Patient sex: M
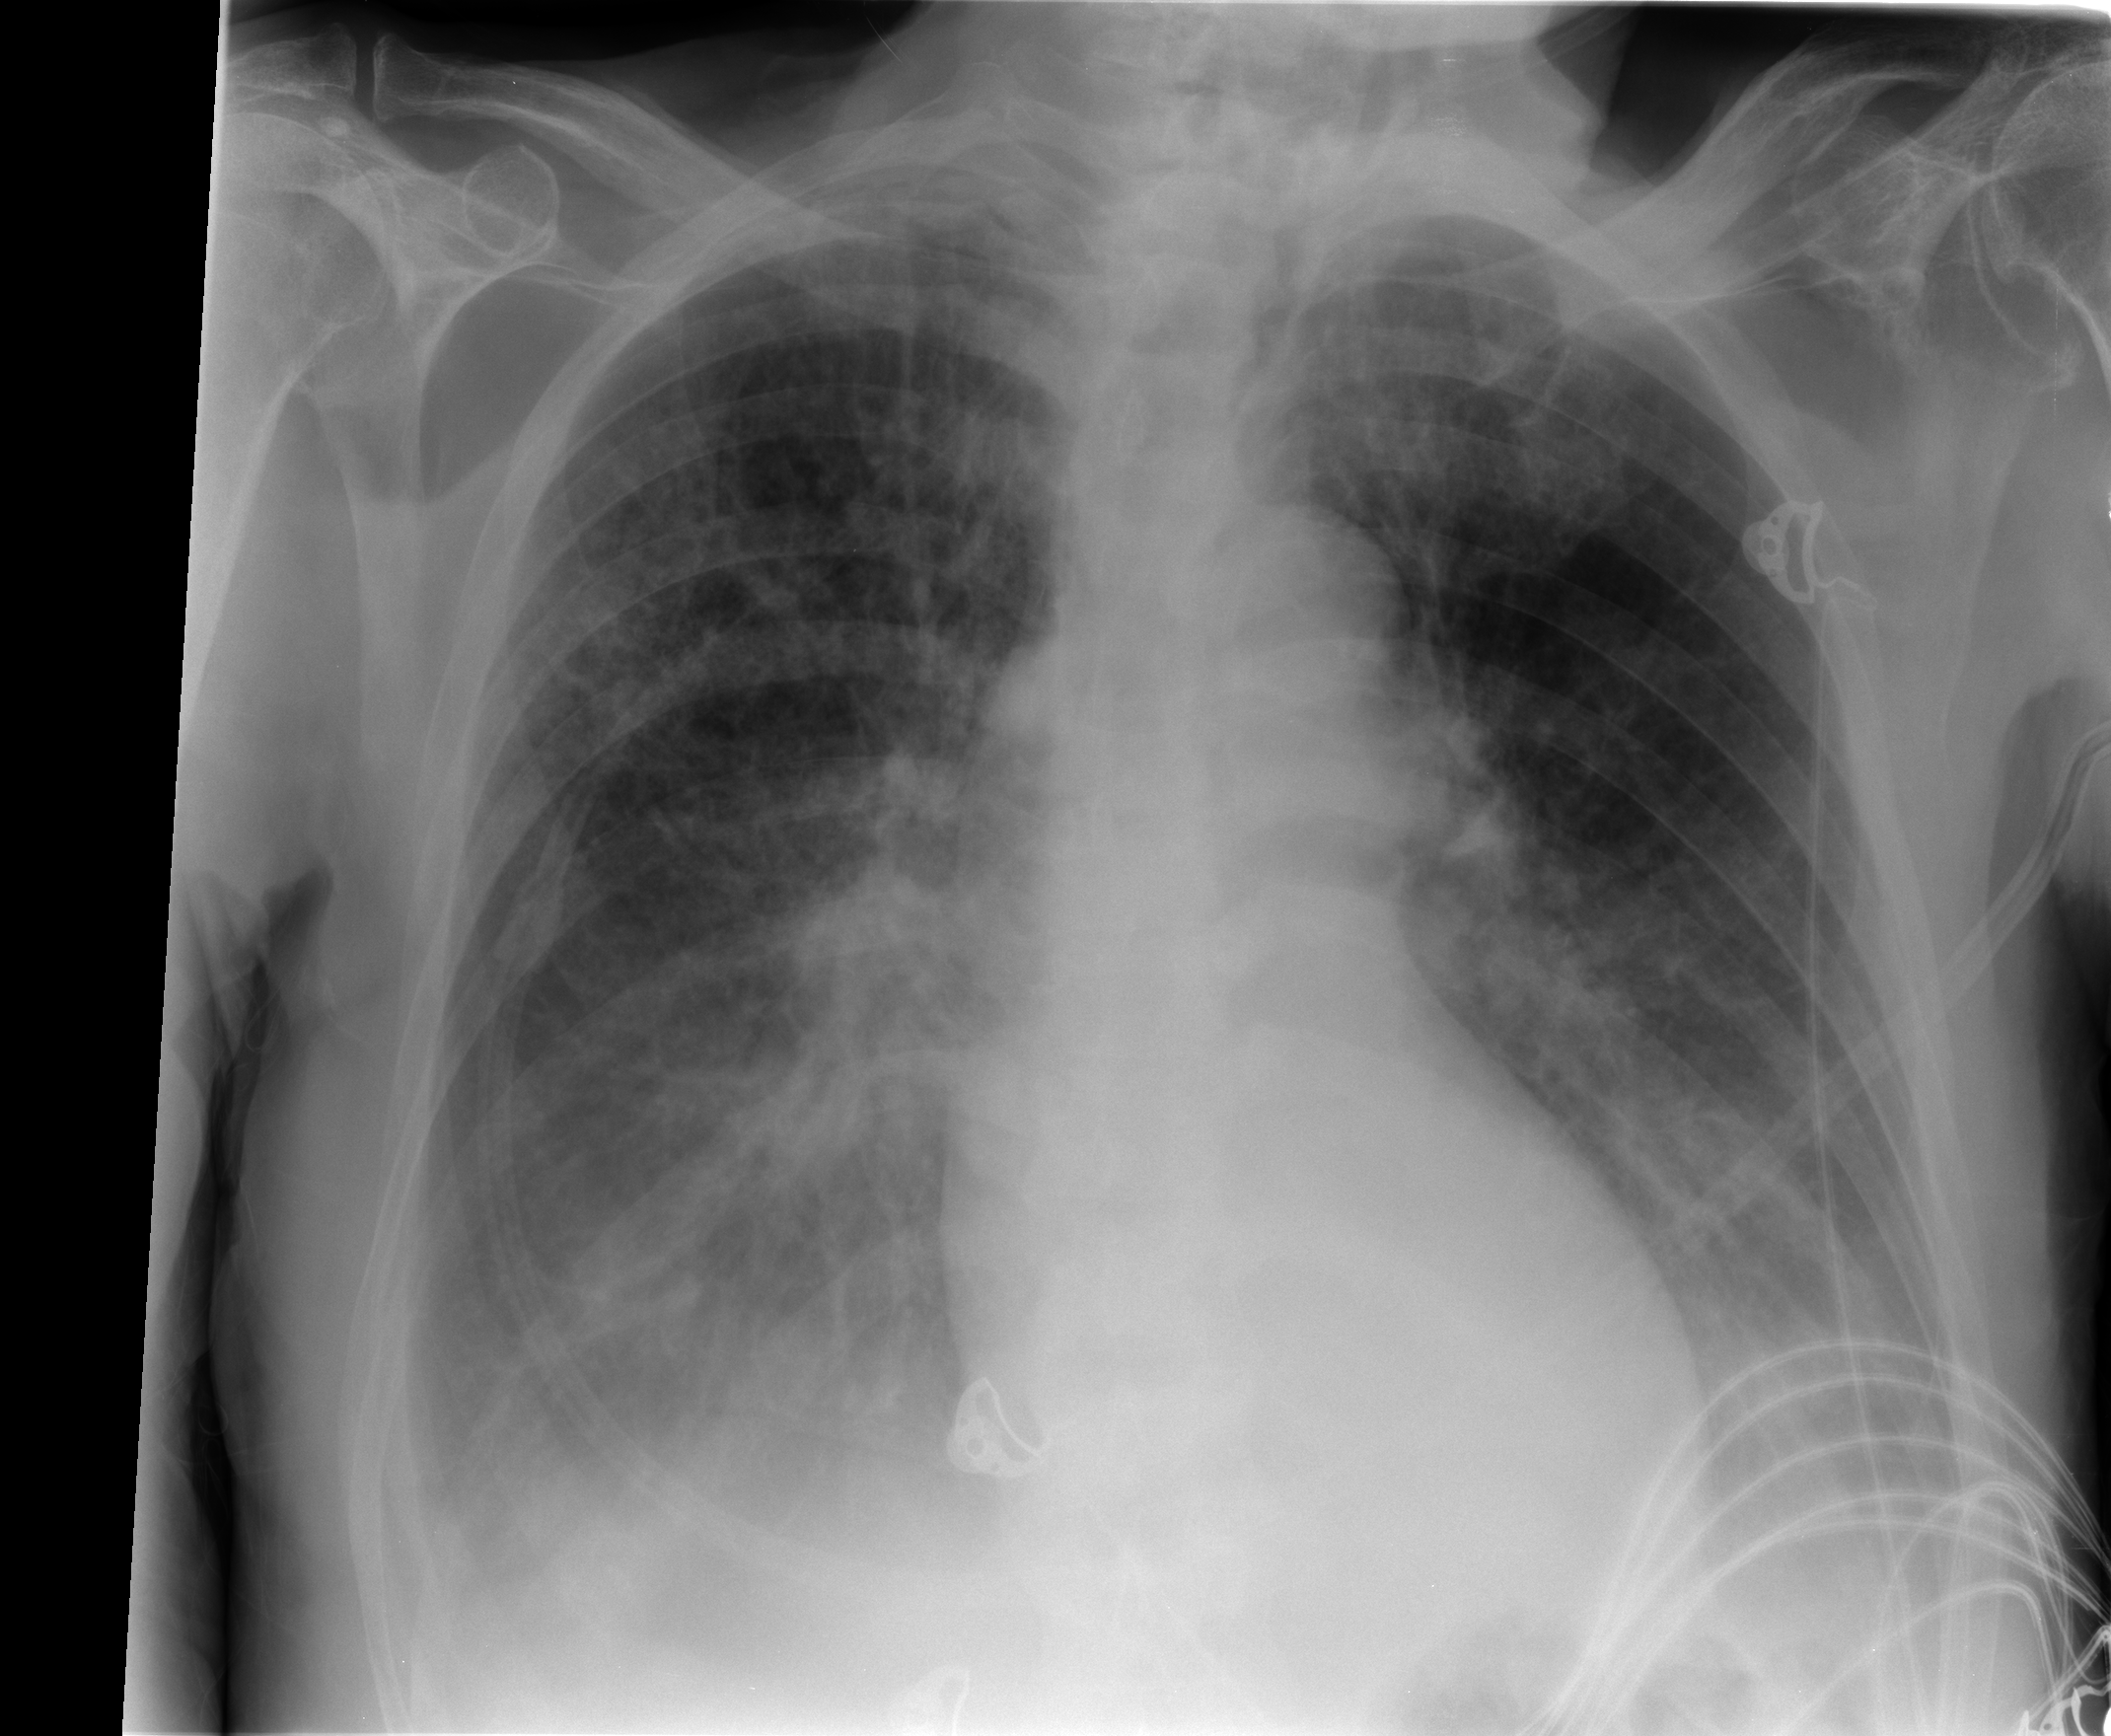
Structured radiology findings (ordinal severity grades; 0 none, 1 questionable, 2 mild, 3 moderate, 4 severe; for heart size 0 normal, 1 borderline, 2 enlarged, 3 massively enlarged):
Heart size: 0
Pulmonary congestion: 3
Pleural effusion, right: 2
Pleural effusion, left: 2
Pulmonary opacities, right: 2
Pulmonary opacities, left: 1
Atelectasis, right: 2
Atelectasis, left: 1